Question: Shadowbox in Firefox always shows me the scrollbars; With Chrome, IE and Safari works OK. Any one knows how to solve this problem? I tried different things in the shadowbox.css but nothing work.

'''
#sb-title-inner,#sb-info-inner,#sb-loading-inner,div.sb-message{font-family:"HelveticaNeue-Light","Helvetica Neue",Helvetica,Arial,sans-serif;font-weight:200;color:#fff}
#sb-container{position:fixed;margin:0;padding:0;top:0;left:0;z-index:999;text-align:left;visibility:hidden;display:none}
#sb-overlay{position:relative;height:100%;width:100%;}
#sb-wrapper{position:absolute;visibility:hidden;width:100px;}
#sb-wrapper-inner{position:relative;border:0px solid #303030;overflow:hidden;height:100px;}
#sb-body{position:relative;height:100%;}
#sb-body-inner{position:absolute;height:100%;width:100%;}
#sb-player.html{height:100%;overflow:visible;}
#sb-body img{border:none;}
#sb-loading{position:relative;height:100%;}
#sb-loading-inner{position:absolute;font-size:14px;line-height:24px;height:24px;top:50%;margin-top:-12px;width:100%;text-align:center;}
#sb-loading-inner span{background:url(loading.gif) no-repeat;padding-left:34px;display:inline-block;}
#sb-body,#sb-loading{background-color: ;}
#sb-title,#sb-info{position:relative;margin:0;padding:0;overflow:hidden;}
#sb-title,#sb-title-inner{height:26px;line-height:26px;}
#sb-title-inner{font-size:16px;}
#sb-info,#sb-info-inner{height:20px;line-height:20px;}
#sb-info-inner{font-size:12px;}
#sb-nav{float:right;height:16px;padding:2px 0;width:45%;}
#sb-nav a{display:block;float:right;height:16px;width:16px;margin-left:3px;cursor:pointer;background-repeat:no-repeat;}
#sb-nav-close{background-image:url(close.png); visibility:hidden;}
#sb-nav-next{background-image:url(next.png);}
#sb-nav-previous{background-image:url(previous.png);}
#sb-nav-play{background-image:url(play.png);}
#sb-nav-pause{background-image:url(pause.png);}
#sb-counter{float:left;width:45%;}
#sb-counter a{padding:0 4px 0 0;text-decoration:none;cursor:pointer;color:#fff;}
#sb-counter a.sb-counter-current{text-decoration:underline;}
div.sb-message{font-size:12px;padding:10px;text-align:center;}
div.sb-message a:link,div.sb-message a:visited{color:#fff;text-decoration:underline;}
'''
The site where resides the shadowbox iframe is (<URL>. when you enter the site it automatically pops up.
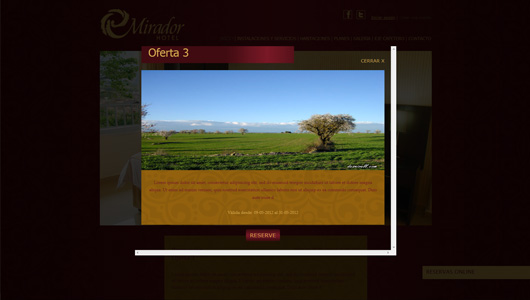
Answer: Thanks. The easiest solution is to change your iframe so that scrolling="no" to get rid of the scrollbars.
If you're worried about users on smaller screens, change both the iframe and the table inside it to use fixed sizes instead of percentages, then set scrolling="no" as previously mentioned.